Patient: sex M, age 74
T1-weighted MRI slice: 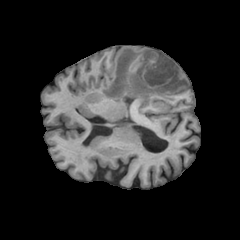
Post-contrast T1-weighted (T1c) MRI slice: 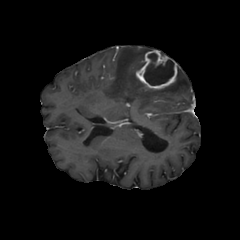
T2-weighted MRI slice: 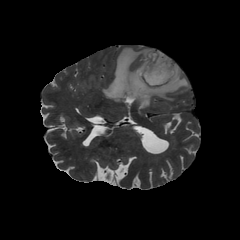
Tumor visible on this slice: yes
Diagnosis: Glioblastoma, IDH-wildtype
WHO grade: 4